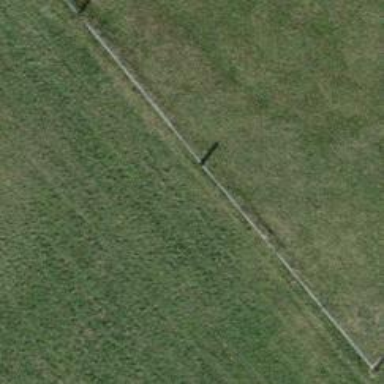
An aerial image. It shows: Fence.